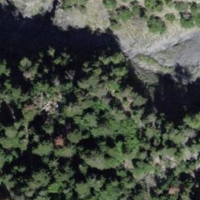
EUNIS habitat code: 43
Species observed at this site:
Corvus corax